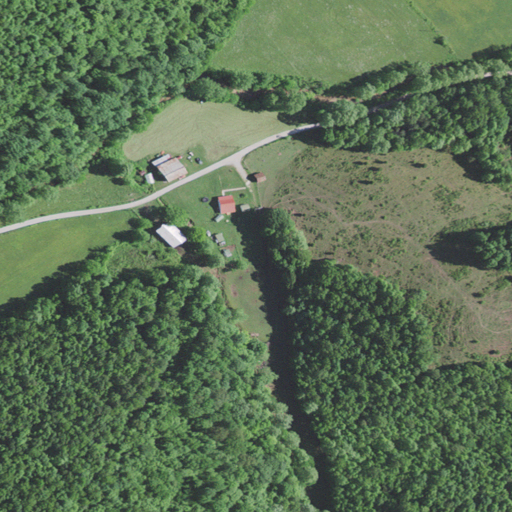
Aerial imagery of valley in Kentucky named Peters Cave Hollow containing deciduous forest, pasture, open development, shrub, mixed forest, evergreen forest, grassland, and low intensity development